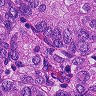
Metastatic tissue present: yes